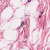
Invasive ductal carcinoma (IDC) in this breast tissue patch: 0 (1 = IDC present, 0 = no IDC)